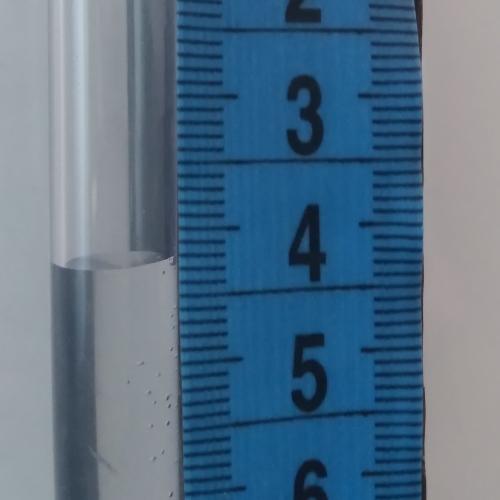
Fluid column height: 4.2 cm